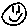
Label: smiley face